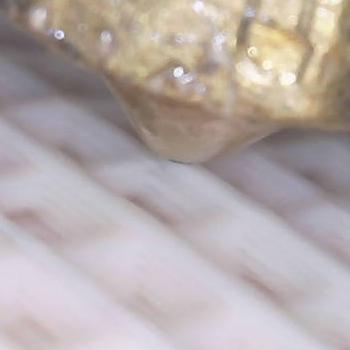
Flow rate: 158%